Question:
Currently I have a Text Box where the user enters a number and according to that number is the number of times that the cycle has to be repeated, but I do not know how to use the variable entered by the user within the condition of the For.
Any help?
I want to add the For in this part of my code
'''
private void Button1_Click(object sender, EventArgs e)
{
string x = "^XA^FO70,0^FS^FX Third section with bar code.^BY2,3,50^FO5,90^BC^FD123456789456744^FS^FX Fourth section(the two boxes on the 24bottom).^FO10,162^GB222,30,3^FS^CF0,20^FO15,170^FDREF:11905-01^FS^FO150,170^FDTALLA:24^FS^CF0,190^XZ";
PrintDialog pd = new PrintDialog();
pd.PrinterSettings = new PrinterSettings();
pd.ShowDialog(this);
;
for (int es1=3; es1 < 5; es1++)
{
RawPrinterHelper.SendStringToPrinter(pd.PrinterSettings.PrinterName, x);
}
}
'''
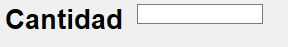
Answer: As mentioned by @Fildor already, use a numeric control like a NumericUpDown control or a custom version of a NumericUpDown to hide the spinner. Added benefit is you can control the min and max value the user can select.
<URL>
Add the control to your project, compile, add an instance to your form. To get the current value us 'AsInteger' property.
'''
using System;
using System.ComponentModel;
using System.Windows.Forms;
namespace YourNamespaceGoesHere
{
public class SpecialNumericUpDown : NumericUpDown
{
public SpecialNumericUpDown()
{
Controls[0].Hide();
TextAlign = HorizontalAlignment.Right;
}
protected override void OnTextBoxResize(object source, EventArgs e)
{
Controls[1].Width = Width - 4;
}
/// <summary>
/// Provide access to value as an int from decimal
/// </summary>
[Browsable(false)] public int AsInteger => (int)Value;
#region optional to stop beep on pressing enter
public delegate void TriggerDelegate();
public event TriggerDelegate TriggerEvent;
protected override void OnKeyDown(KeyEventArgs e)
{
if (e.KeyCode == (Keys.Return))
{
e.Handled = true;
e.SuppressKeyPress = true;
TriggerEvent?.Invoke();
return;
}
base.OnKeyDown(e);
}
#endregion
}
}
'''
Usage (CountNumericUpDown is the custom control)
'''
private void CountButton_Click(object sender, EventArgs e)
{
int count = CountNumericUpDown.AsInteger;
for (int index = 0; index < count; index++)
{
}
}
'''